Field crop: tomato
Growth stage: 1
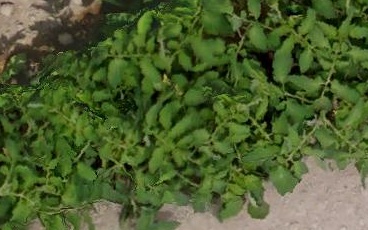
Species: tomato